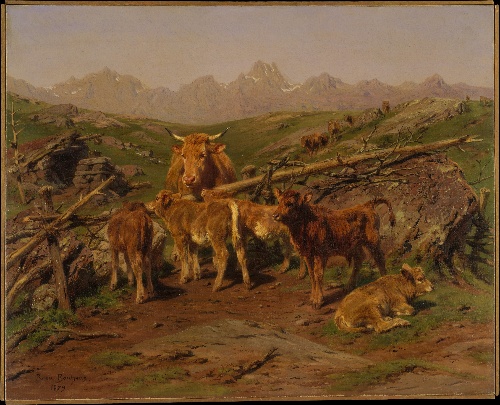
Title: Weaning the Calves
Artist: Rosa Bonheur
Artist bio: French, Bordeaux 1822–1899 Thomery
Date: 1879
Object type: Painting
Classification: Paintings
Medium: Oil on canvas
Dimensions: 25 5/8 x 32 in. (65.1 x 81.3 cm)
Department: European Paintings
Credit line: Catharine Lorillard Wolfe Collection, Bequest of Catharine Lorillard Wolfe, 1887
Accession year: 1887
Repository: Metropolitan Museum of Art, New York, NY
Tags: Cows